Question: I'm using OpenCV in C++ to process a 'cv::Mat' before printing it to a ROS topic. For some reason 'cv::drawKeypoints' messes up my result by virtually stretching it over the width beyond the image frame:
. The blob in the right topic represents the one on the top left in the left topic.
Here's my code:
'''
image_transport::Publisher pubthresh;
image_transport::Publisher pubkps;
cv::SimpleBlobDetector detector;
void imageCallback(const sensor_msgs::ImageConstPtr& msg)
{
cv::Mat mat = cv_bridge::toCvShare(msg, "bgr8")->image;
cv::cvtColor(mat,mat, CV_BGR2GRAY );
cv::threshold(mat,mat,35,255,0);
std::vector<cv::KeyPoint> keypoints;
detector.detect(mat, keypoints);
cv::Mat kps;
cv::drawKeypoints( mat, keypoints, kps, cv::Scalar(0,0,255), cv::DrawMatchesFlags::DRAW_RICH_KEYPOINTS );
sensor_msgs::ImageConstPtr ithresh,ikps;
ithresh = cv_bridge::CvImage(std_msgs::Header(), "mono8", mat).toImageMsg();
ikps = cv_bridge::CvImage(std_msgs::Header(), "mono8", kps).toImageMsg();
pubthresh.publish(ithresh);
pubkps.publish(ikps);
}
int main(int argc, char **argv)
{
...
image_transport::Subscriber sub = it.subscribe("/saliency_map", 1, imageCallback);
...
}
'''
After the 'cv::drawKeypoints' operation both 'cv::Mat' are treated the same. According to the documentation the image shouldn't get resized either. What am I missing here?
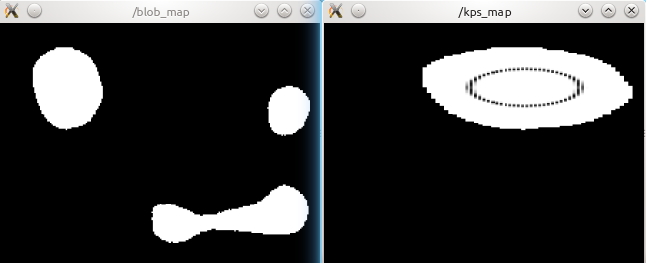
Answer: Looks like your result image isn't grayscale but color image.
Stretching here means, that each pixel becomes implicitly 3x the size in horizontal direction, because of having 3 channels, which are interpreted as grayscale values.
So try to convert 'kps' to grayscale before using your publishing stuff.
'''
cv::cvtColor(kps,kps, CV_BGR2GRAY );
'''
Or adjust the line
'''
ikps = cv_bridge::CvImage(std_msgs::Header(), "mono8", kps).toImageMsg();
'''
to publish a bgr color image instead of "mono8". But I don't know how to use that code.